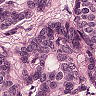
Metastatic tissue present: yes